Aerial crown-view tile of a tropical tree (Barro Colorado Island, Panama), acquired 20240716:
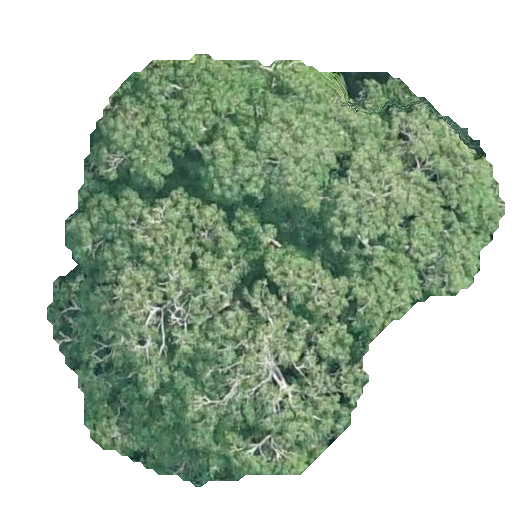
Species: Handroanthus guayacan
GBIF accepted scientific name: Handroanthus guayacan
Crown area: 214.79 m²